Question:
ok So ^^ is a picture of two sprites side by side.
The left sprite is the character after it has completed an animation..
The right sprite is the character as a static image..
As you can see, for some reason the left after animation sprite is blurry?
Does anyone have a fix for this? i've tried to set the filter, use single sprites instead of sprite sheets.. etc etc...
please help
Thanks in advance! :)
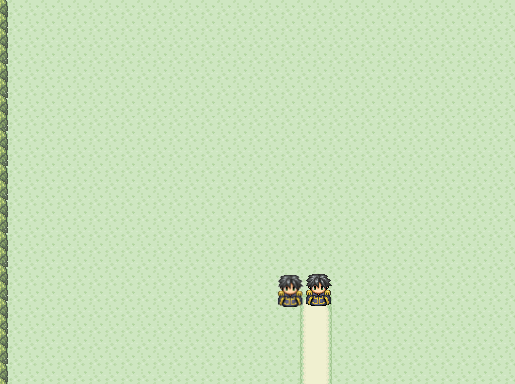
Answer: The most likely problem is that the blurry character is in a non-integer position. If the animation you mentioned moves the character to, say 500.5,500.5 instead of 500,500 or 501,501, then slick will probably perform some sort of interpolation to move the image less than a pixel, and that can lead to the blur you see. If this is the problem, you may solve it my casting the parameters of your draw call to integers like so:
'''
image.draw((int)x,(int)y); //this may solve your problem
'''